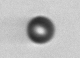
Label: bead